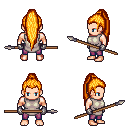
a pixel art fantasy rpg character, male body template, human, light skin, white tunic, magenta pants, light blonde extra-long topknot hairstyle, metal gloves, spear, four views (front, back, left, right), 2x2 character sprite sheet, small pixel art, hard edges, no anti-aliasing